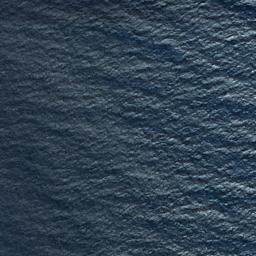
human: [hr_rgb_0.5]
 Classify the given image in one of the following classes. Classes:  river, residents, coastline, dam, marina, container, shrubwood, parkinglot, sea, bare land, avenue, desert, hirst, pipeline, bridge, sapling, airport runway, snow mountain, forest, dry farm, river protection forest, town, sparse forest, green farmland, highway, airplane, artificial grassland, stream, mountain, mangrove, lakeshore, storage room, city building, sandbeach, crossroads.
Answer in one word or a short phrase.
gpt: sea